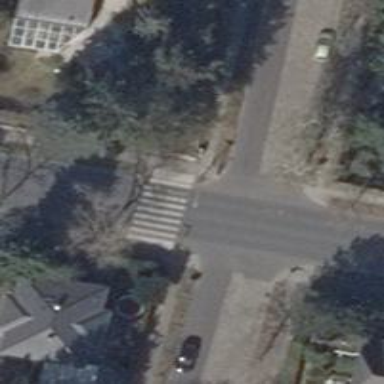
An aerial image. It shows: Marked zebra crossing on the road.